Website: crate-barrel
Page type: billing-address
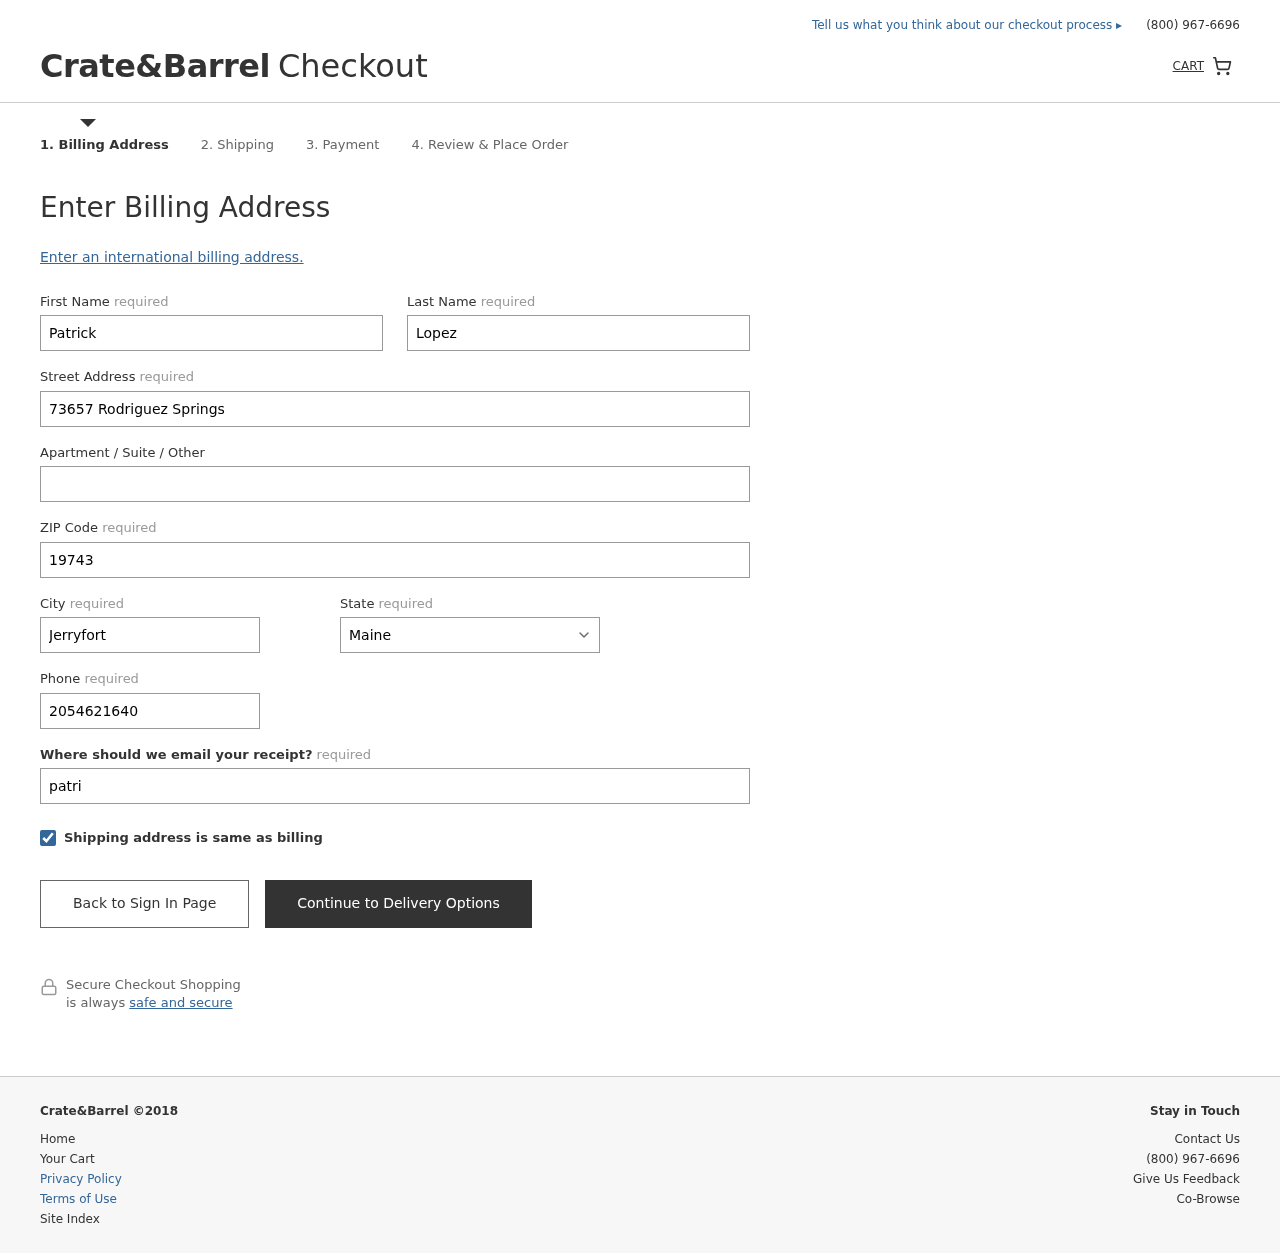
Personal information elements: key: PII_STATE
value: Maine
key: PII_FIRSTNAME
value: Patrick
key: PII_LASTNAME
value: Lopez
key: PII_STREET
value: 73657 Rodriguez Springs
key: PII_POSTCODE
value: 19743
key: PII_CITY
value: Jerryfort
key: PII_PHONE
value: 2054621640
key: PII_EMAIL
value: patricklopez@hotmail.com